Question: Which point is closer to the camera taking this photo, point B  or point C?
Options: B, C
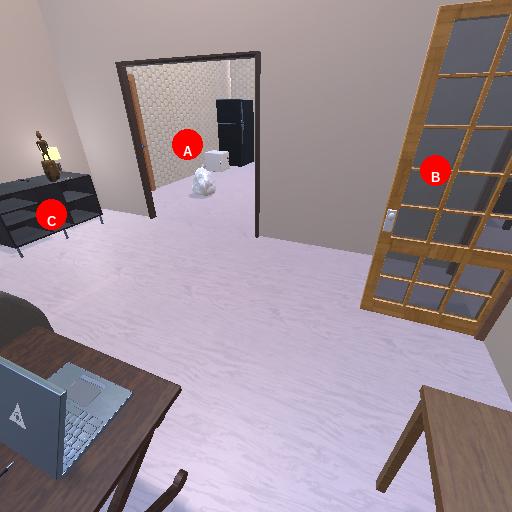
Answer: B